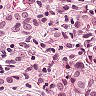
Metastatic tissue present: yes